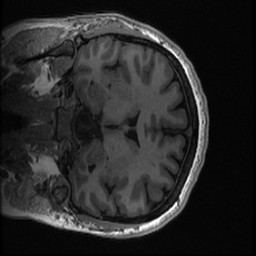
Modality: T1w
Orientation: coronal
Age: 38
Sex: female